Question: Suppose there are a number of convex polygons on a plane, perhaps a map. These polygons can bump up against each other and share an edge, but cannot overlap.

To test if two polygons and overlap, first I can test each edge in to see if it intersects with any of the edges in . If an intersection is found, I declare that and intersect. If none intersect, I then have to test for the case that is completely contained by , and vice versa. Next, there's the case that ==. Finally, there's the case that share a few edges, but not all of them. (These last two cases can probably be thought of as the same general case, but that might not be important.)
I have an algorithm that detects where two line segments intersect. If the two segments are co-linear, they are not considered to intersect for my purposes.
Have I properly enumerated the cases? Any suggestions for testing for these cases?
Note that I'm not looking to find the new convex polygon that is the intersection, I just want to know if an intersection exists. There are many well documented algorithms for finding the intersection, but I don't need to go through all the effort.
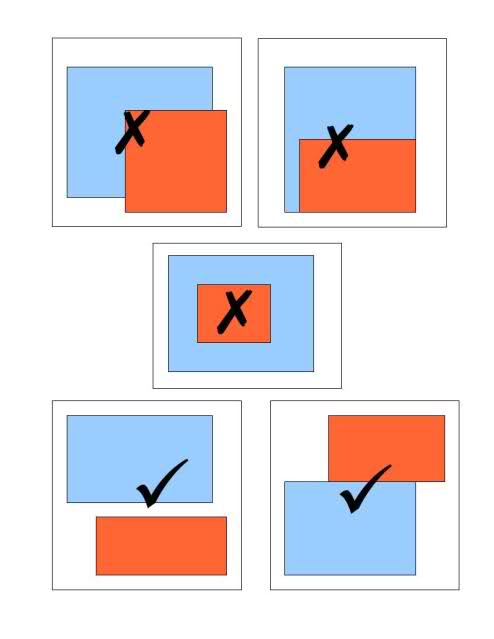
Answer: You could use <URL>:
> To be able to decide whether two convex polygons are intersecting (touching each other) we can use the Separating Axis Theorem. Essentially:- - The first statement is easy. Since the polygons are both convex, you'll be able to draw a line with one polygon on one side and the other polygon on the other side unless they are intersecting. The second is slightly less intuitive. Look at figure 1. Unless the closest sided of the polygons are parallel to each other, the point where they get closest to each other is the point where a corner of one polygon gets closest to a side of the other polygon. This side will then form a separating axis between the polygons. If the sides are parallel, they both are separating axes.If, after checking each line from both polygons, no separating axis was found, it has been proven that the polygons intersect and something has to be done about it.